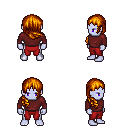
a pixel art fantasy rpg character, male body template, dark elf, purple skin, maroon long-sleeve shirt, red pants, dark blonde right-swept hairstyle, four views (front, back, left, right), 2x2 character sprite sheet, small pixel art, hard edges, no anti-aliasing